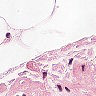
Metastatic tissue present: no